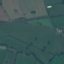
Land use / land cover: Pasture